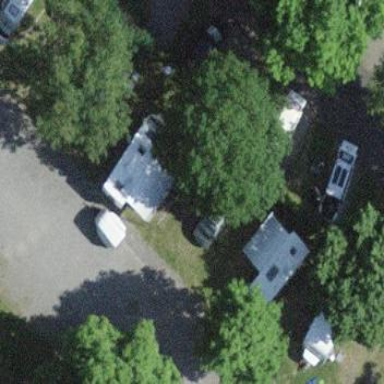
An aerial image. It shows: Camp pitch for tourism.